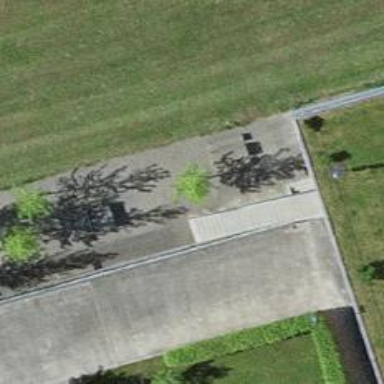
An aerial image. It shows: Road with steps.